Question: I'm using opencv_haartrainaing to train my cascade classifier, and i've a folder containing sub-folders with text files instead of the .xml file as shown here....

How can i get the final .xml file?.
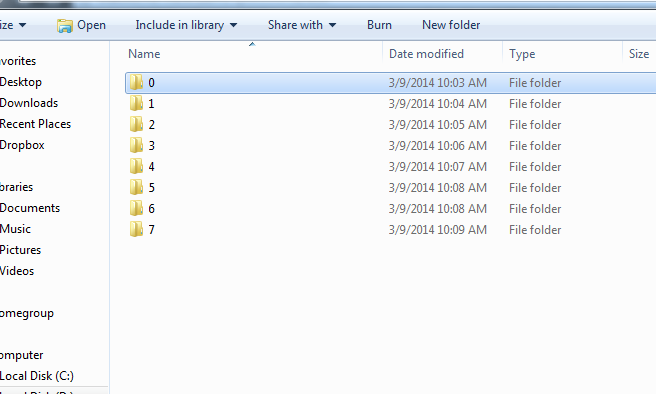
Answer: I found it : in the command prompt 'cmd' use the following line
'convert_cascade --size="20x20" haarcascade haarcascade.xml'
where
'convert_cascade --size="<sample_width>x<sampe_height>" <haartraining_ouput_dir><ouput_file>'
'convert_cascade is a ".c" file in'..\opencv\samples\c'directory, i compiled it in new project to get 'convert_cascade.exe'.
Reference: <URL>